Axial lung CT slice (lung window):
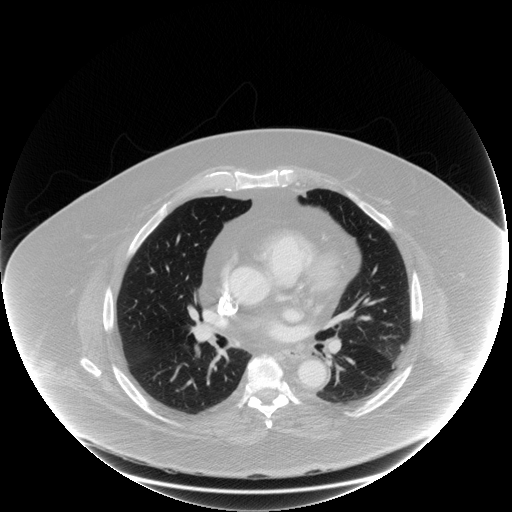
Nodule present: no